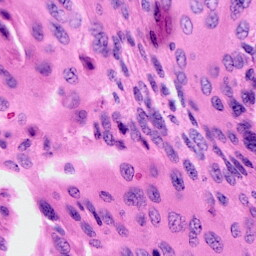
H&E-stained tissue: Cervix